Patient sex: M
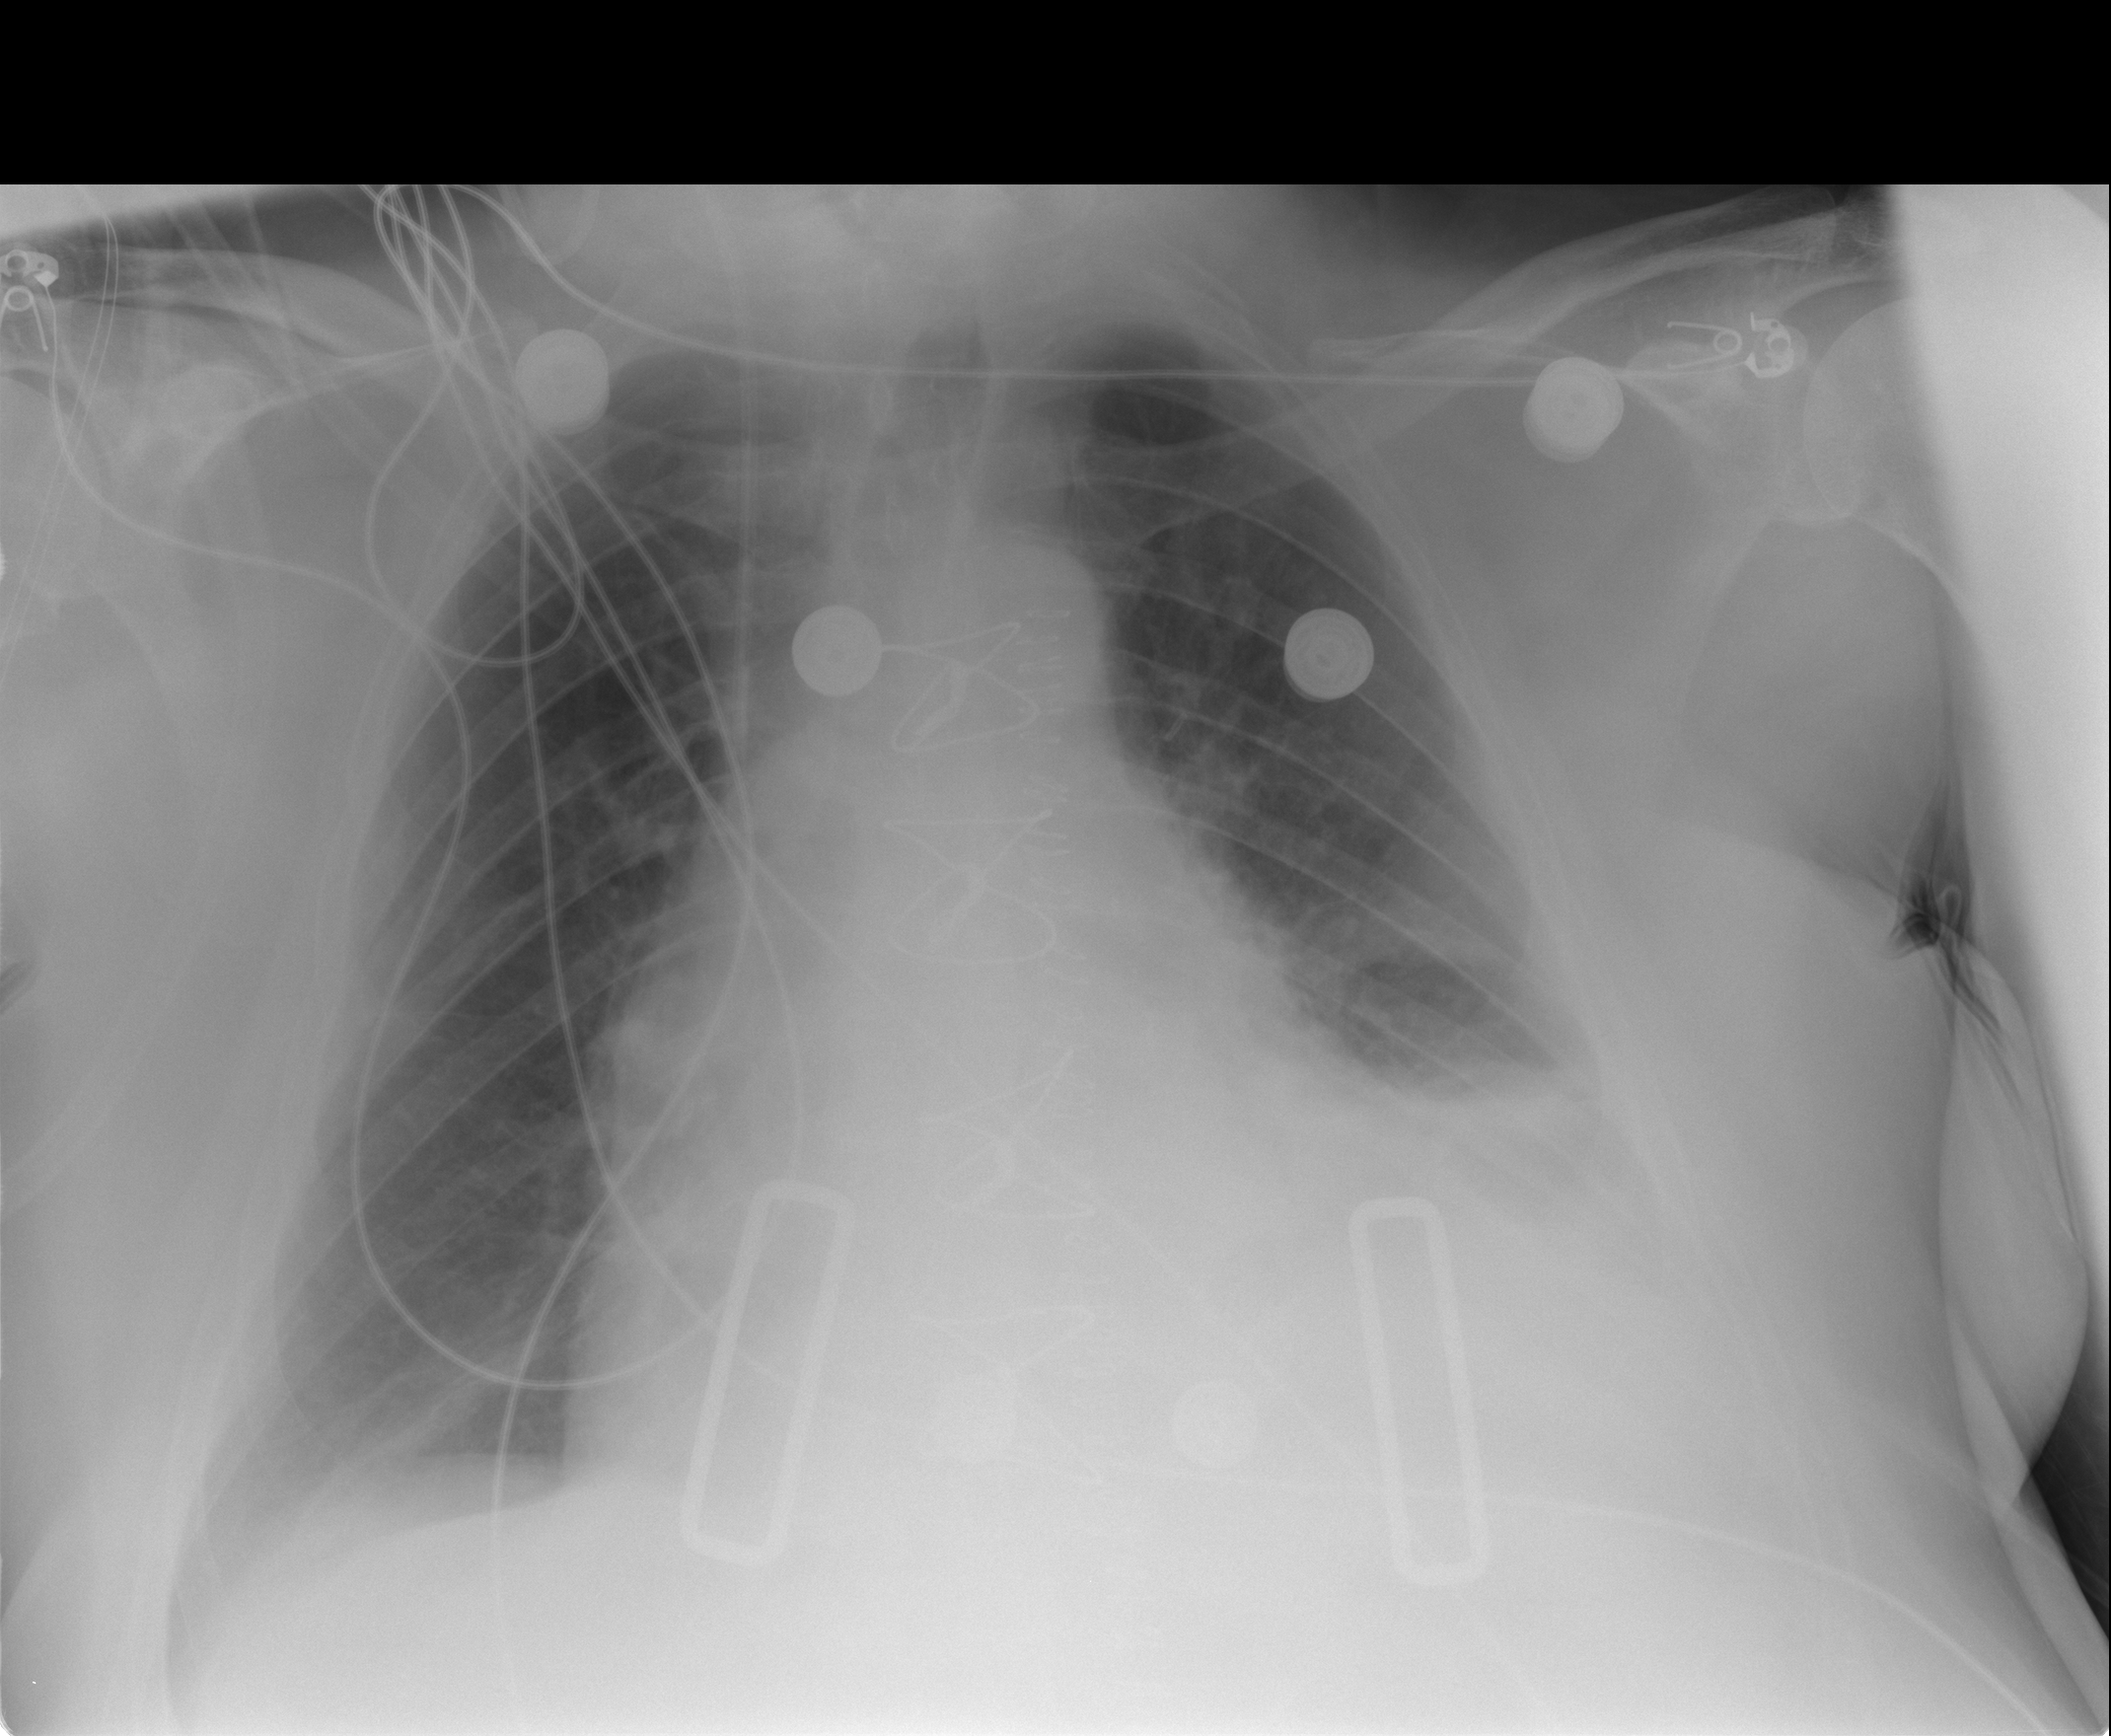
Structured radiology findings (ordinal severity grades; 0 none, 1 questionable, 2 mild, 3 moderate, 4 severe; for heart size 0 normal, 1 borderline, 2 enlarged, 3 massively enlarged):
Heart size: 2
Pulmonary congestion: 0
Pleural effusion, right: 0
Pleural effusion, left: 2
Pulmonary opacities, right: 0
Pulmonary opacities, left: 1
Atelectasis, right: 2
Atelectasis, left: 2